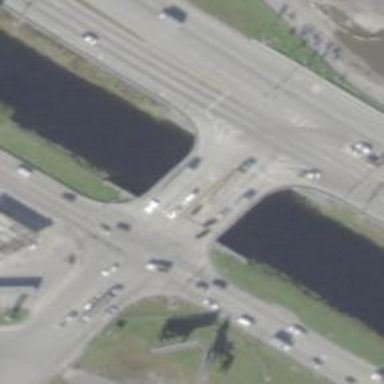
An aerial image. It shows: Secondary road crossing bridge.